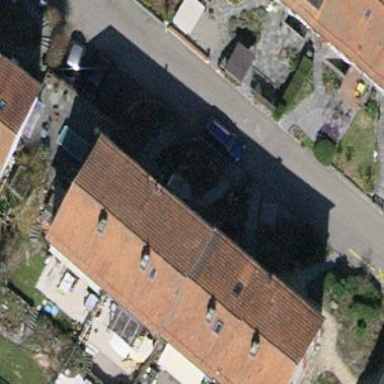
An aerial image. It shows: Building with tile roof.